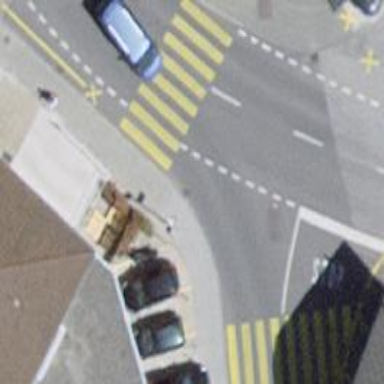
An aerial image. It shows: Kerb barrier.